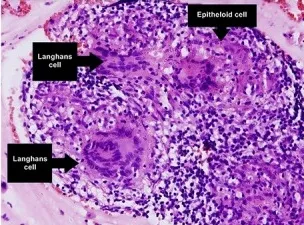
The endometrium prior to administration of anti-tuberculosis drug category I. Picture of Langhans cells.
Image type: pathology (acid_fast)